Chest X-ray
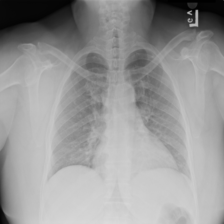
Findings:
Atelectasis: negative
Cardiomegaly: positive
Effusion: negative
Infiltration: negative
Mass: negative
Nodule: negative
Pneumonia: negative
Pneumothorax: negative
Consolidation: negative
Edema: negative
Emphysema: negative
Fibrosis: negative
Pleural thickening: negative
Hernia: negative